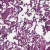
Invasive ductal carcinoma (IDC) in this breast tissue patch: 0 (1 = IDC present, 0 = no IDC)